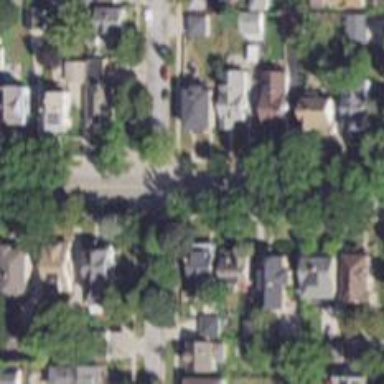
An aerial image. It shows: Residential road with separate sidewalk.